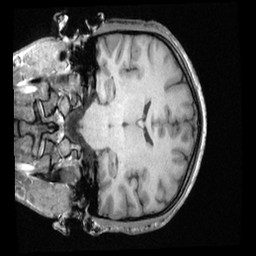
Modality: T1w
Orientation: coronal
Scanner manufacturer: ge
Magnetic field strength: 3 T
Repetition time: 0.007112 s
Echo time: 0.002608 s